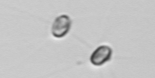
Label: Thalassiosira